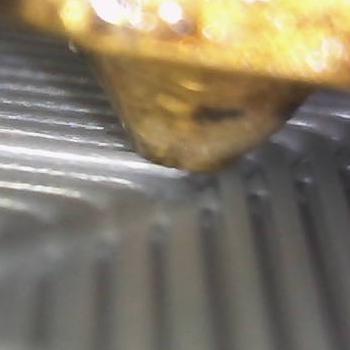
Flow rate: 54%